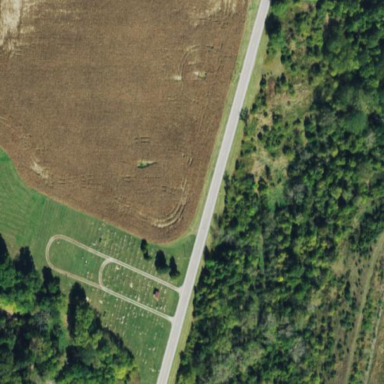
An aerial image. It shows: Grave yard.